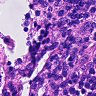
Metastatic tissue present: no